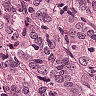
Metastatic tissue present: yes